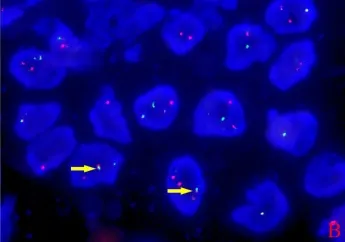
Molecular characteristics of the lesion. (B)
EWSR1-AFTF1 dichromatic fusion probe also proved the tumor carrying the EWSR1 rearrangement (arrows).
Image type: pathology (fish)